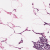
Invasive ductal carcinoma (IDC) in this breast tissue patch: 1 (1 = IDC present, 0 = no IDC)